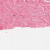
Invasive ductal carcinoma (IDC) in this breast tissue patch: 0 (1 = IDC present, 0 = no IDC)